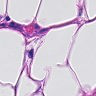
Metastatic tissue present: yes